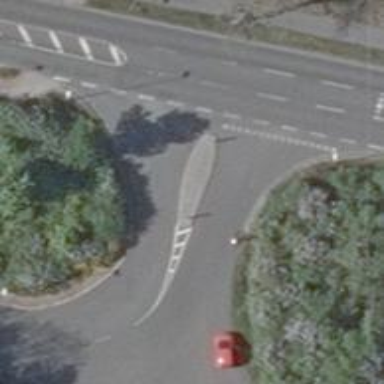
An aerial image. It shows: Road with "give way" sign.